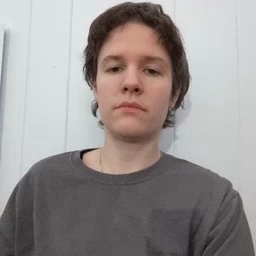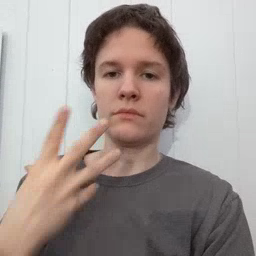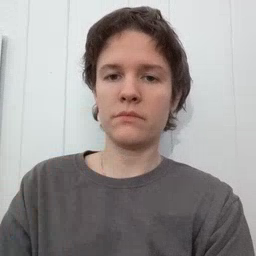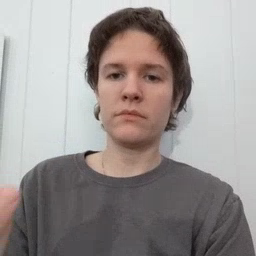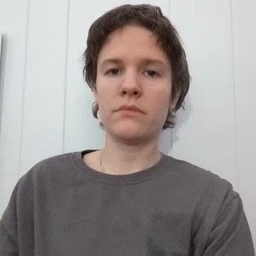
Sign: go